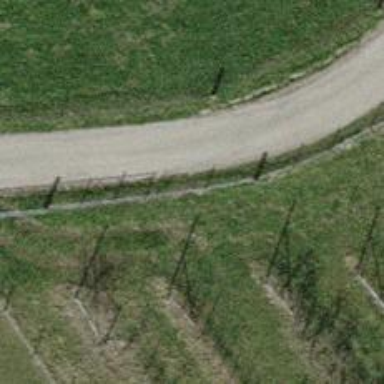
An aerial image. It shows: Paved service road.